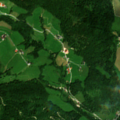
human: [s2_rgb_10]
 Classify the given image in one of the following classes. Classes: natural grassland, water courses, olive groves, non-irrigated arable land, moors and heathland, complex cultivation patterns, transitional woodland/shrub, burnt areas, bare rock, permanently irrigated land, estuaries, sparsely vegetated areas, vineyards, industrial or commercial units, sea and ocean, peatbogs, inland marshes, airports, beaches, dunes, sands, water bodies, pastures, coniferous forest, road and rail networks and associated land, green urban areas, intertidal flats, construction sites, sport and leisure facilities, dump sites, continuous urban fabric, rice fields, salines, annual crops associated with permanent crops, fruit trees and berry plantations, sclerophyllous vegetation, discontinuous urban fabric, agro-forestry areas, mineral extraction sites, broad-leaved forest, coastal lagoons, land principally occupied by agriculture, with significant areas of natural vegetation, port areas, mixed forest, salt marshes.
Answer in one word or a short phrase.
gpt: pastures, broad-leaved forest, mixed forest